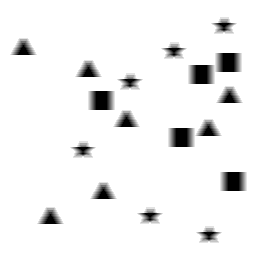
Squares: 5
Triangles: 7
Stars: 6
Total shapes: 18